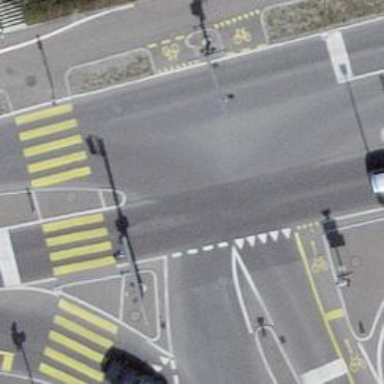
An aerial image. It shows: Cycleway.